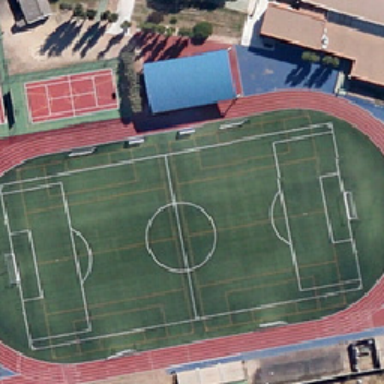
There is a tennis court and a blue building next to the football court .